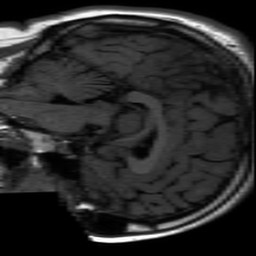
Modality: inplaneT1
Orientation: sagittal
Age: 19
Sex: female
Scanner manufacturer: ge
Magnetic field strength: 3 T
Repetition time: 2.297 s
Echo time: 0.02273 s